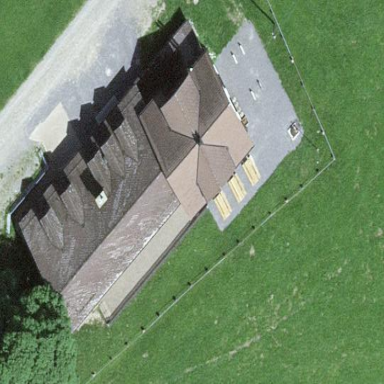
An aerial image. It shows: School building with gabled roof.